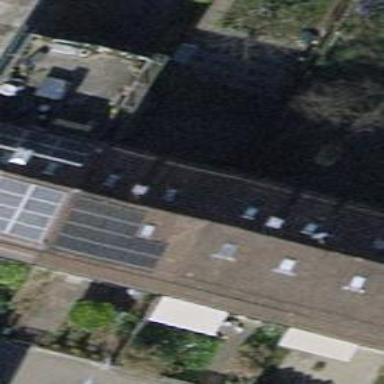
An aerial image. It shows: Terrace building.